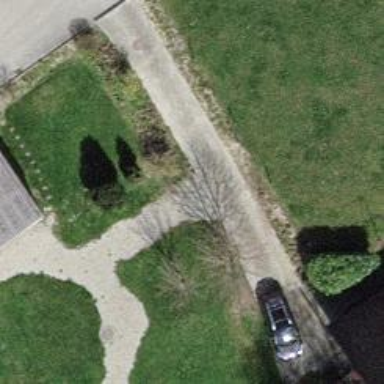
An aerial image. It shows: Unpaved driveway with service road designation.